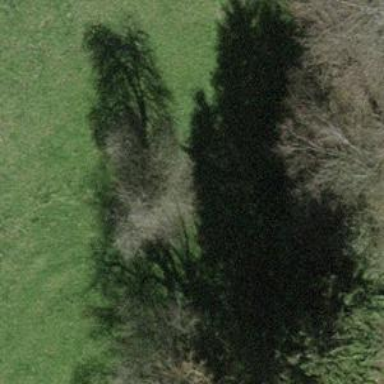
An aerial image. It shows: Single tag "natural: tree."